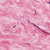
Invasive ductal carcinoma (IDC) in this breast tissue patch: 0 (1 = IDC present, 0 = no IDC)